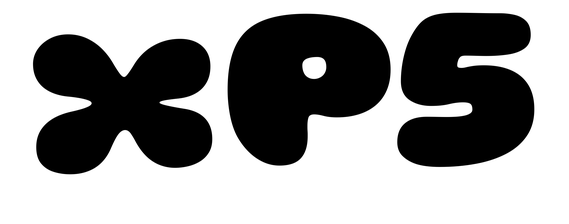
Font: Gluten_Black